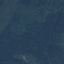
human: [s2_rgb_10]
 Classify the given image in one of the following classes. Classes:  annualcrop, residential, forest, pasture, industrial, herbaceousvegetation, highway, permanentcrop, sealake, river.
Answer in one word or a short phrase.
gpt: Forest